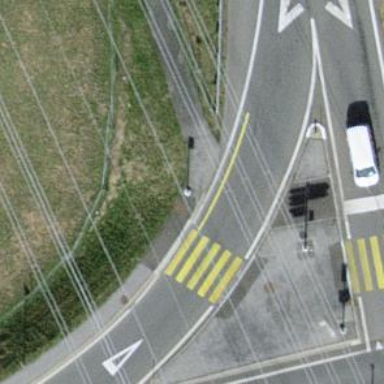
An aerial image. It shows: Road with traffic signals controlling the flow of traffic.